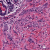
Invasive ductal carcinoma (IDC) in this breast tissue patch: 0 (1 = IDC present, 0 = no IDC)